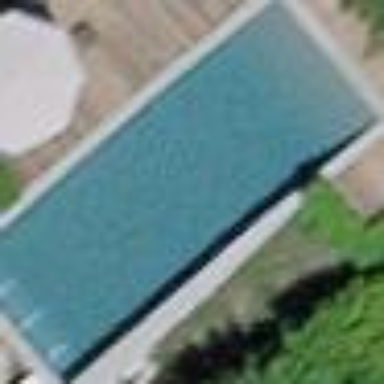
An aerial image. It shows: Swimming pool located in leisure land.